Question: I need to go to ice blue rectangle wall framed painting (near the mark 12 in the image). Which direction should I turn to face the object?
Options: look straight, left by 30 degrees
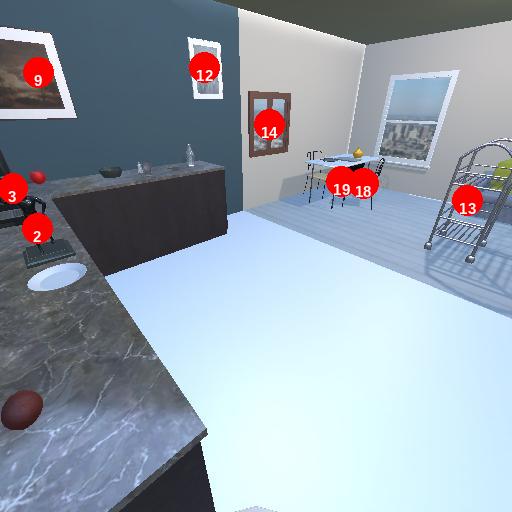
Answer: look straight